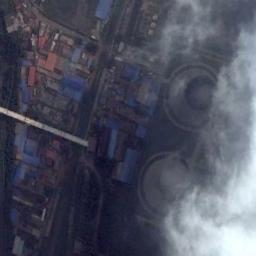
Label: thermal_power_station